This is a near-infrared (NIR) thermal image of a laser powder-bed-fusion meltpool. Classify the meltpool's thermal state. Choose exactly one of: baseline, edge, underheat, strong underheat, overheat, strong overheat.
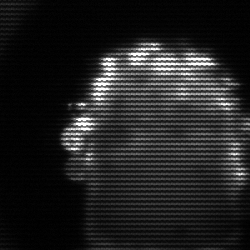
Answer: baseline